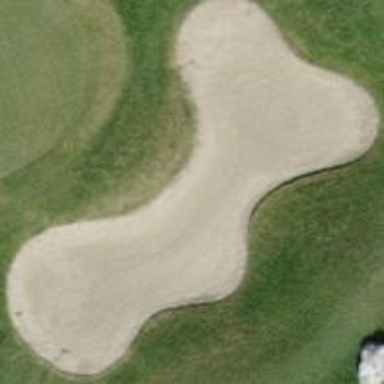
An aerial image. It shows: Sandy area is golf bunker.